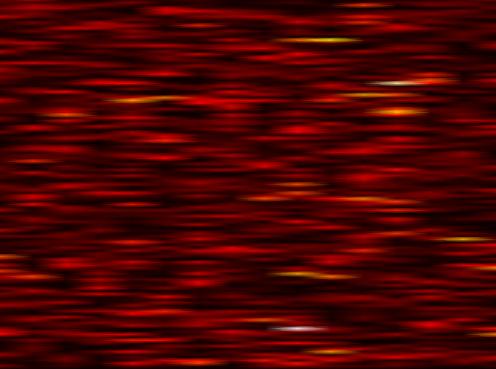
Label: WOLA